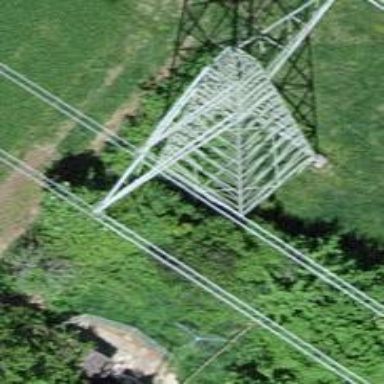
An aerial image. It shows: Towering power structure.